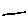
Label: line